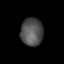
Tissue: lung
Cell type: Epithelial cells
Senescence score: 0.2382
Nuclear area (px): 606
Mean DAPI intensity: 81.71